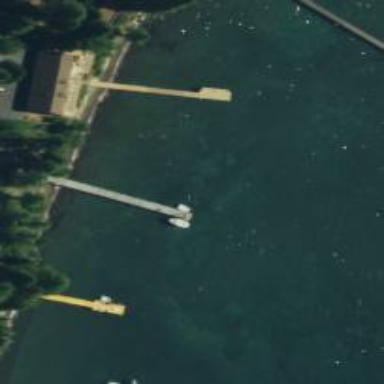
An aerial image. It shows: Man-made pier.